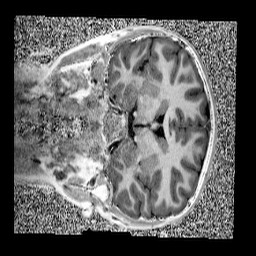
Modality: UNIT1
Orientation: coronal
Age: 10
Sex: male
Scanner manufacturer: siemens
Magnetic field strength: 3 T
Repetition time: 4 s
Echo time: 0.00299 s